Brain MRI, t1w sequence, axial 2D slice.
Patient: age 21, sex F, weight 78 kg, height 1.78 m
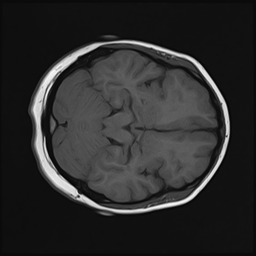